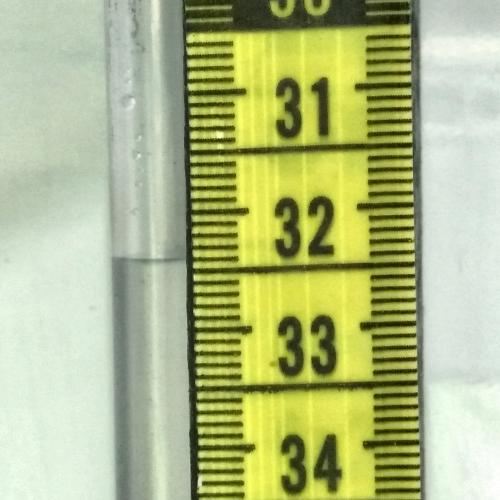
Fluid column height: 32.4 cm